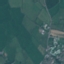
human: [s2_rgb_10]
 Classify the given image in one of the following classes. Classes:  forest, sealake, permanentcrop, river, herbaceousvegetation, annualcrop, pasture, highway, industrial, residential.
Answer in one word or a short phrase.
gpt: Pasture